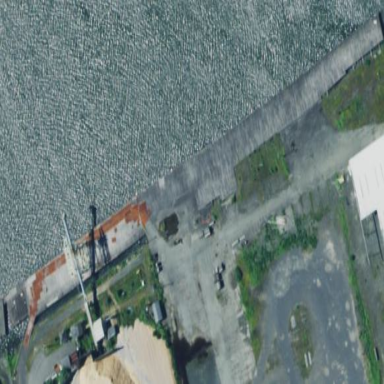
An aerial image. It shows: Pier overlooking industrial pulp mill.